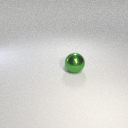
large green metal sphere